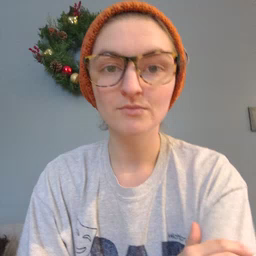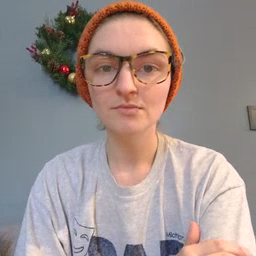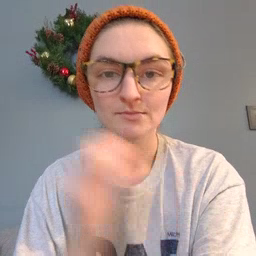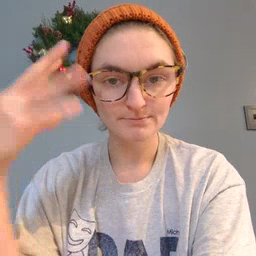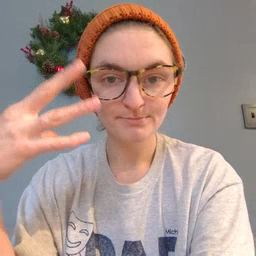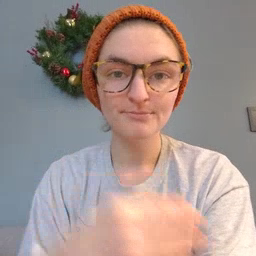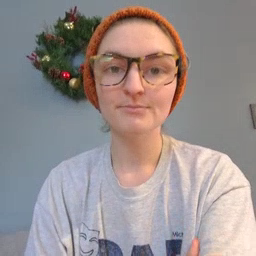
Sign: lamp